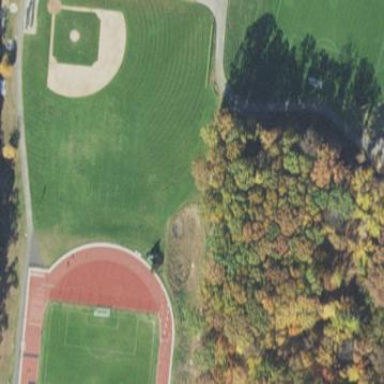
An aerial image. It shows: Baseball pitch for leisure and sports activities.